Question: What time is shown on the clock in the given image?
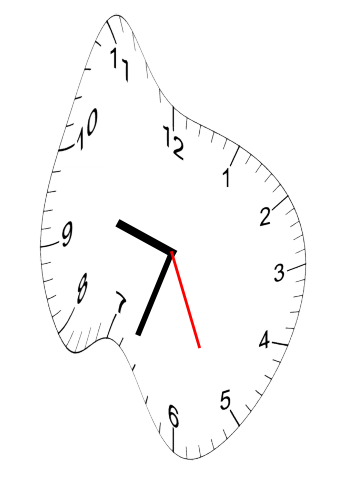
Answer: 09:33:26